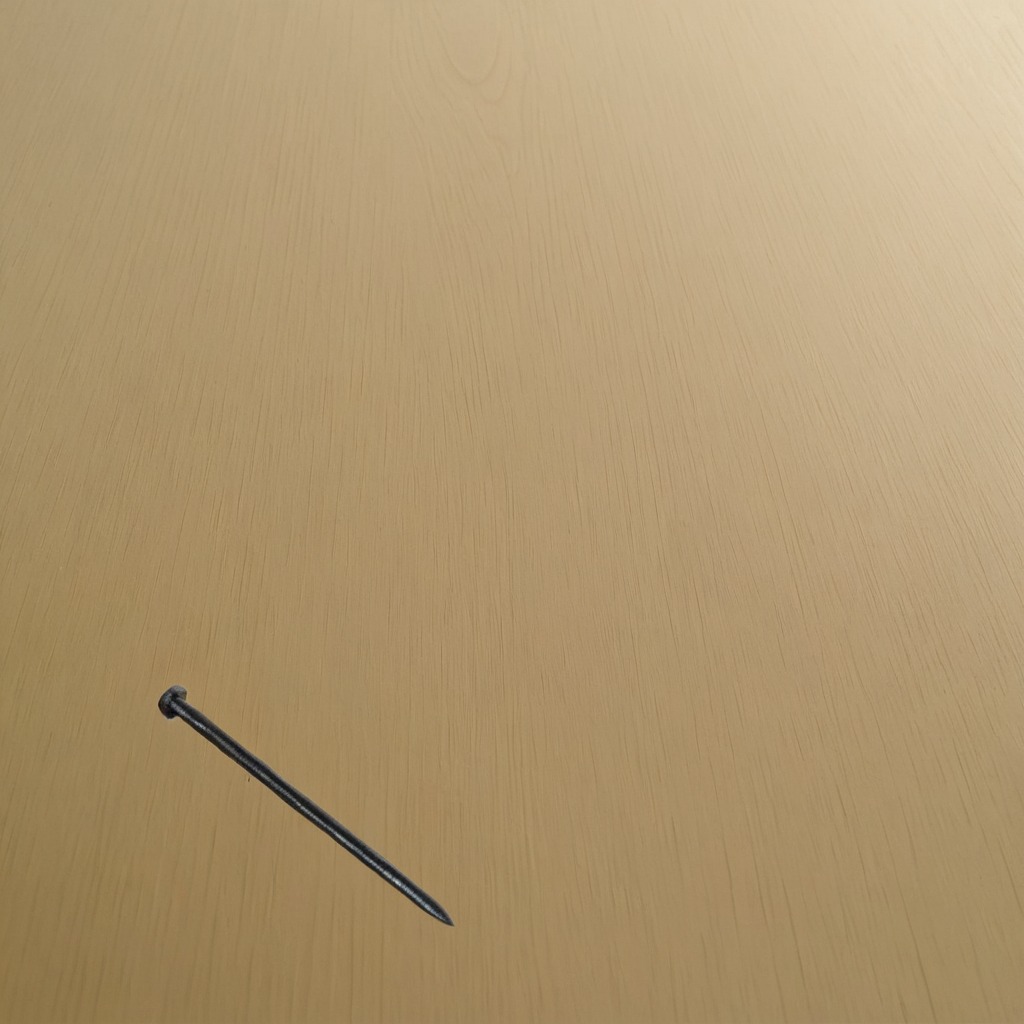
A nail is lying on a plywood surface in a paint workshop lit by afternoon window light.